Field crop: maize
Growth stage: 2
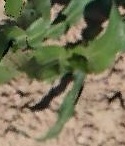
Species: maize